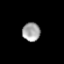
Tissue: prostate
Cell type: Myeloid cells
Senescence score: 0.3596
Nuclear area (px): 325
Mean DAPI intensity: 163.717